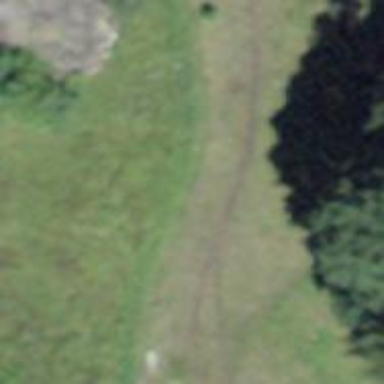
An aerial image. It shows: Path on the ground.